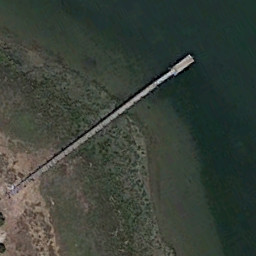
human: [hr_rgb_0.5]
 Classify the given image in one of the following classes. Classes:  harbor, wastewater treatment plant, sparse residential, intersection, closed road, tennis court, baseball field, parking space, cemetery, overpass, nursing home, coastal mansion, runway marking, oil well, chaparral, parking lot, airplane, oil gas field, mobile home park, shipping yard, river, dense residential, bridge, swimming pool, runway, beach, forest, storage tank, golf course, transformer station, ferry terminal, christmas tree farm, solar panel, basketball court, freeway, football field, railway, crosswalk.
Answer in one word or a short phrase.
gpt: ferry terminal